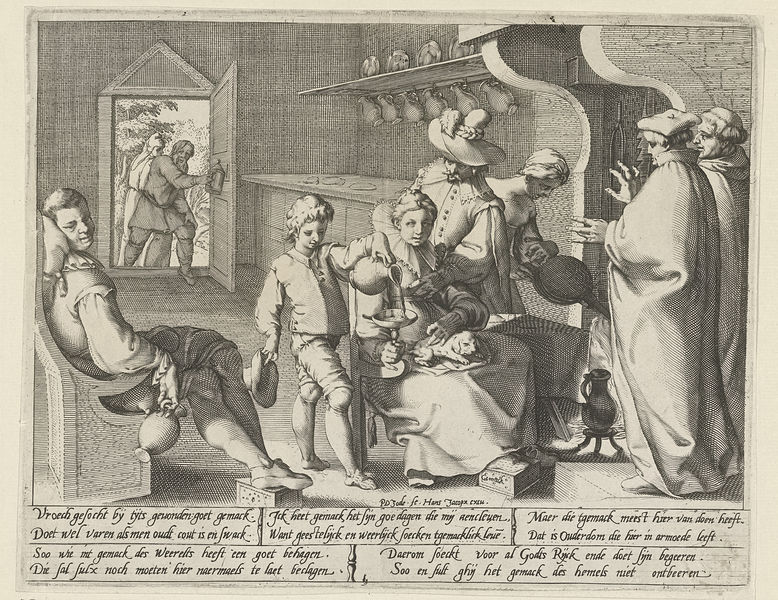
Titel: Allegorie op de gemakzucht
Künstler: Pieter de (I) Jode
Standort: Amsterdam
Institution: Rijksmuseum
Schlagwörter: hut, männer, tür, trinken, kamin, wein, bier, niederländisch, küche, feuerstelle, feuer anheizen, neue gäste kehren ein, wein einschenken